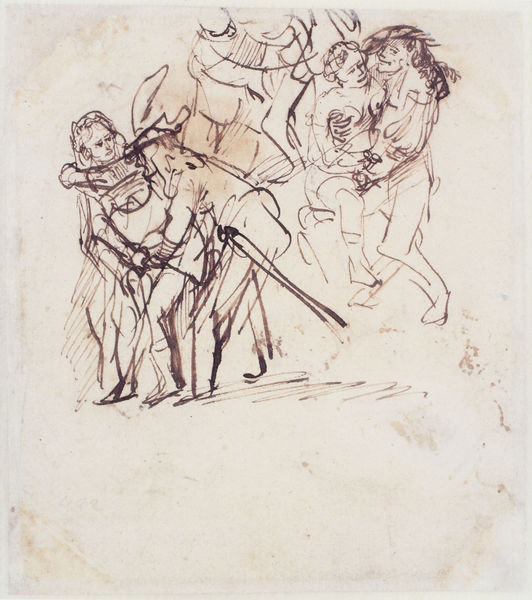
Titel: Studien zum verlorenen Sohn
Künstler: Harmensz van Rijn Rembrandt
Institution: Berlin, Staatliche Museen, Kupferstichkabinett
Schlagwörter: feder, mann, nackt, frauen, grob, menschen, braun, brust, busen, frau, hut, männer, skizze, zeichnung, tanz, halten, paar, tanzen, kinder, umarmung, angst, tusche, radierung, schwert, säbel, durcheinander, bleistift, degen, tinte, verwischt, hilfe, fließend, sebel, abwehr, paare, holbein, hure, huren, nutten, auffangen, verwirrend, leichte mädchen, unterstützung, grapschen, bewaffneter, missbrauch, prostituiere, freudenmädchen